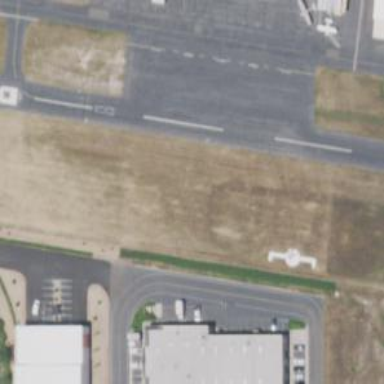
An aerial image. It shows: Asphalt runway at the airport.